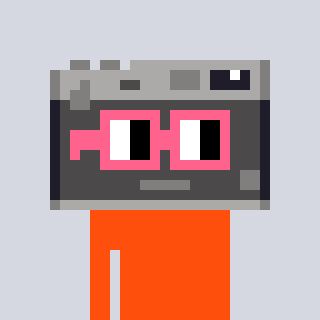
a pixel art character with square pink glasses, a camera-shaped head and a orange-colored body on a cool background